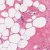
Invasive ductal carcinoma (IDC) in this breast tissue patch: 0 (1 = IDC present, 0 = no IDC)